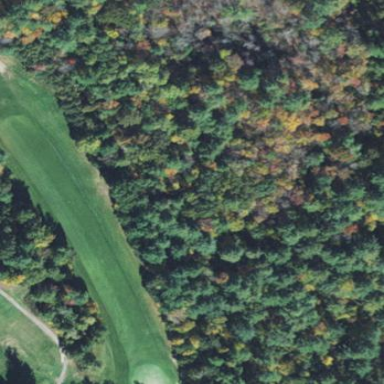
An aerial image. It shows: Golf fairway in the image.